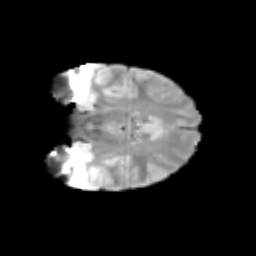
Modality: T2w
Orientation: coronal
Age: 11
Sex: female
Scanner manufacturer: siemens
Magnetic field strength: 3 T
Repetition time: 3.8 s
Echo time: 0.07 s